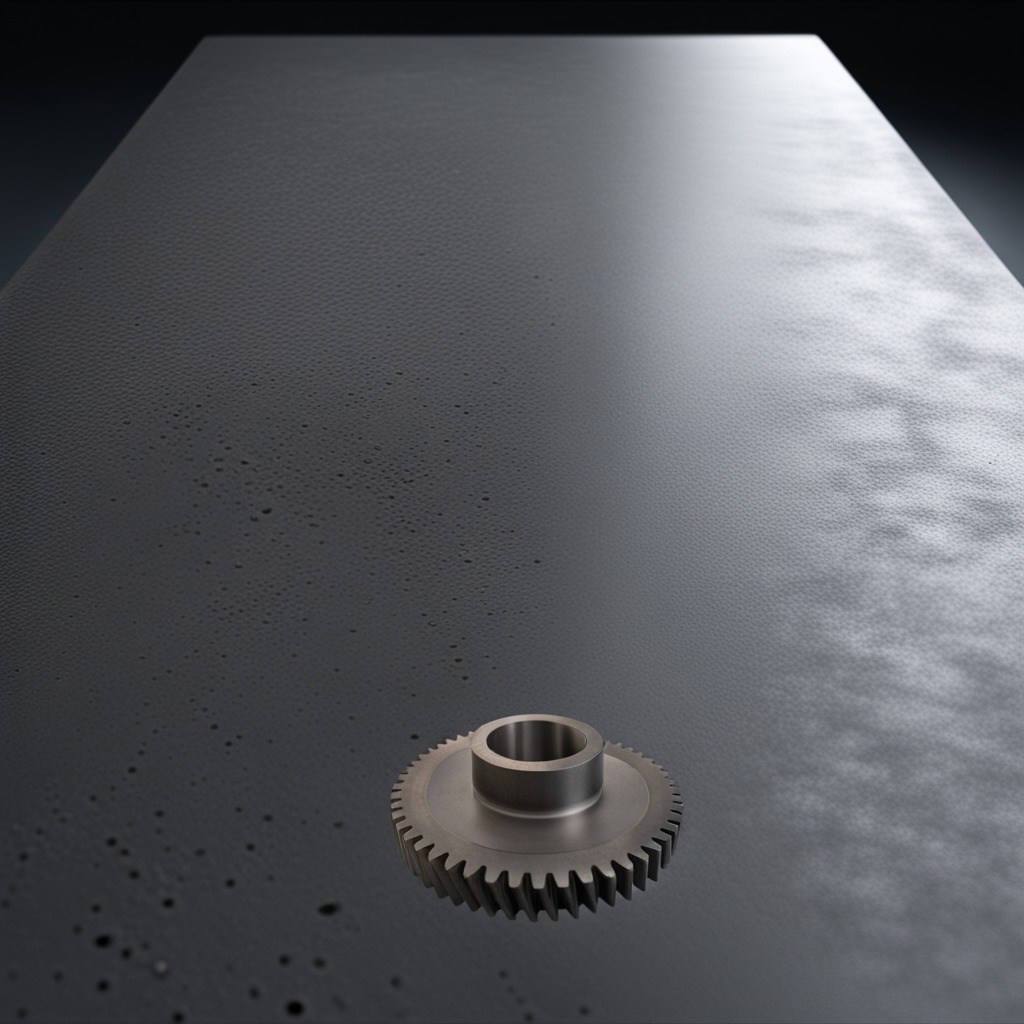
A steel gear with teeth is lying on the clean granite table inside a workshop at night.